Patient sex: M
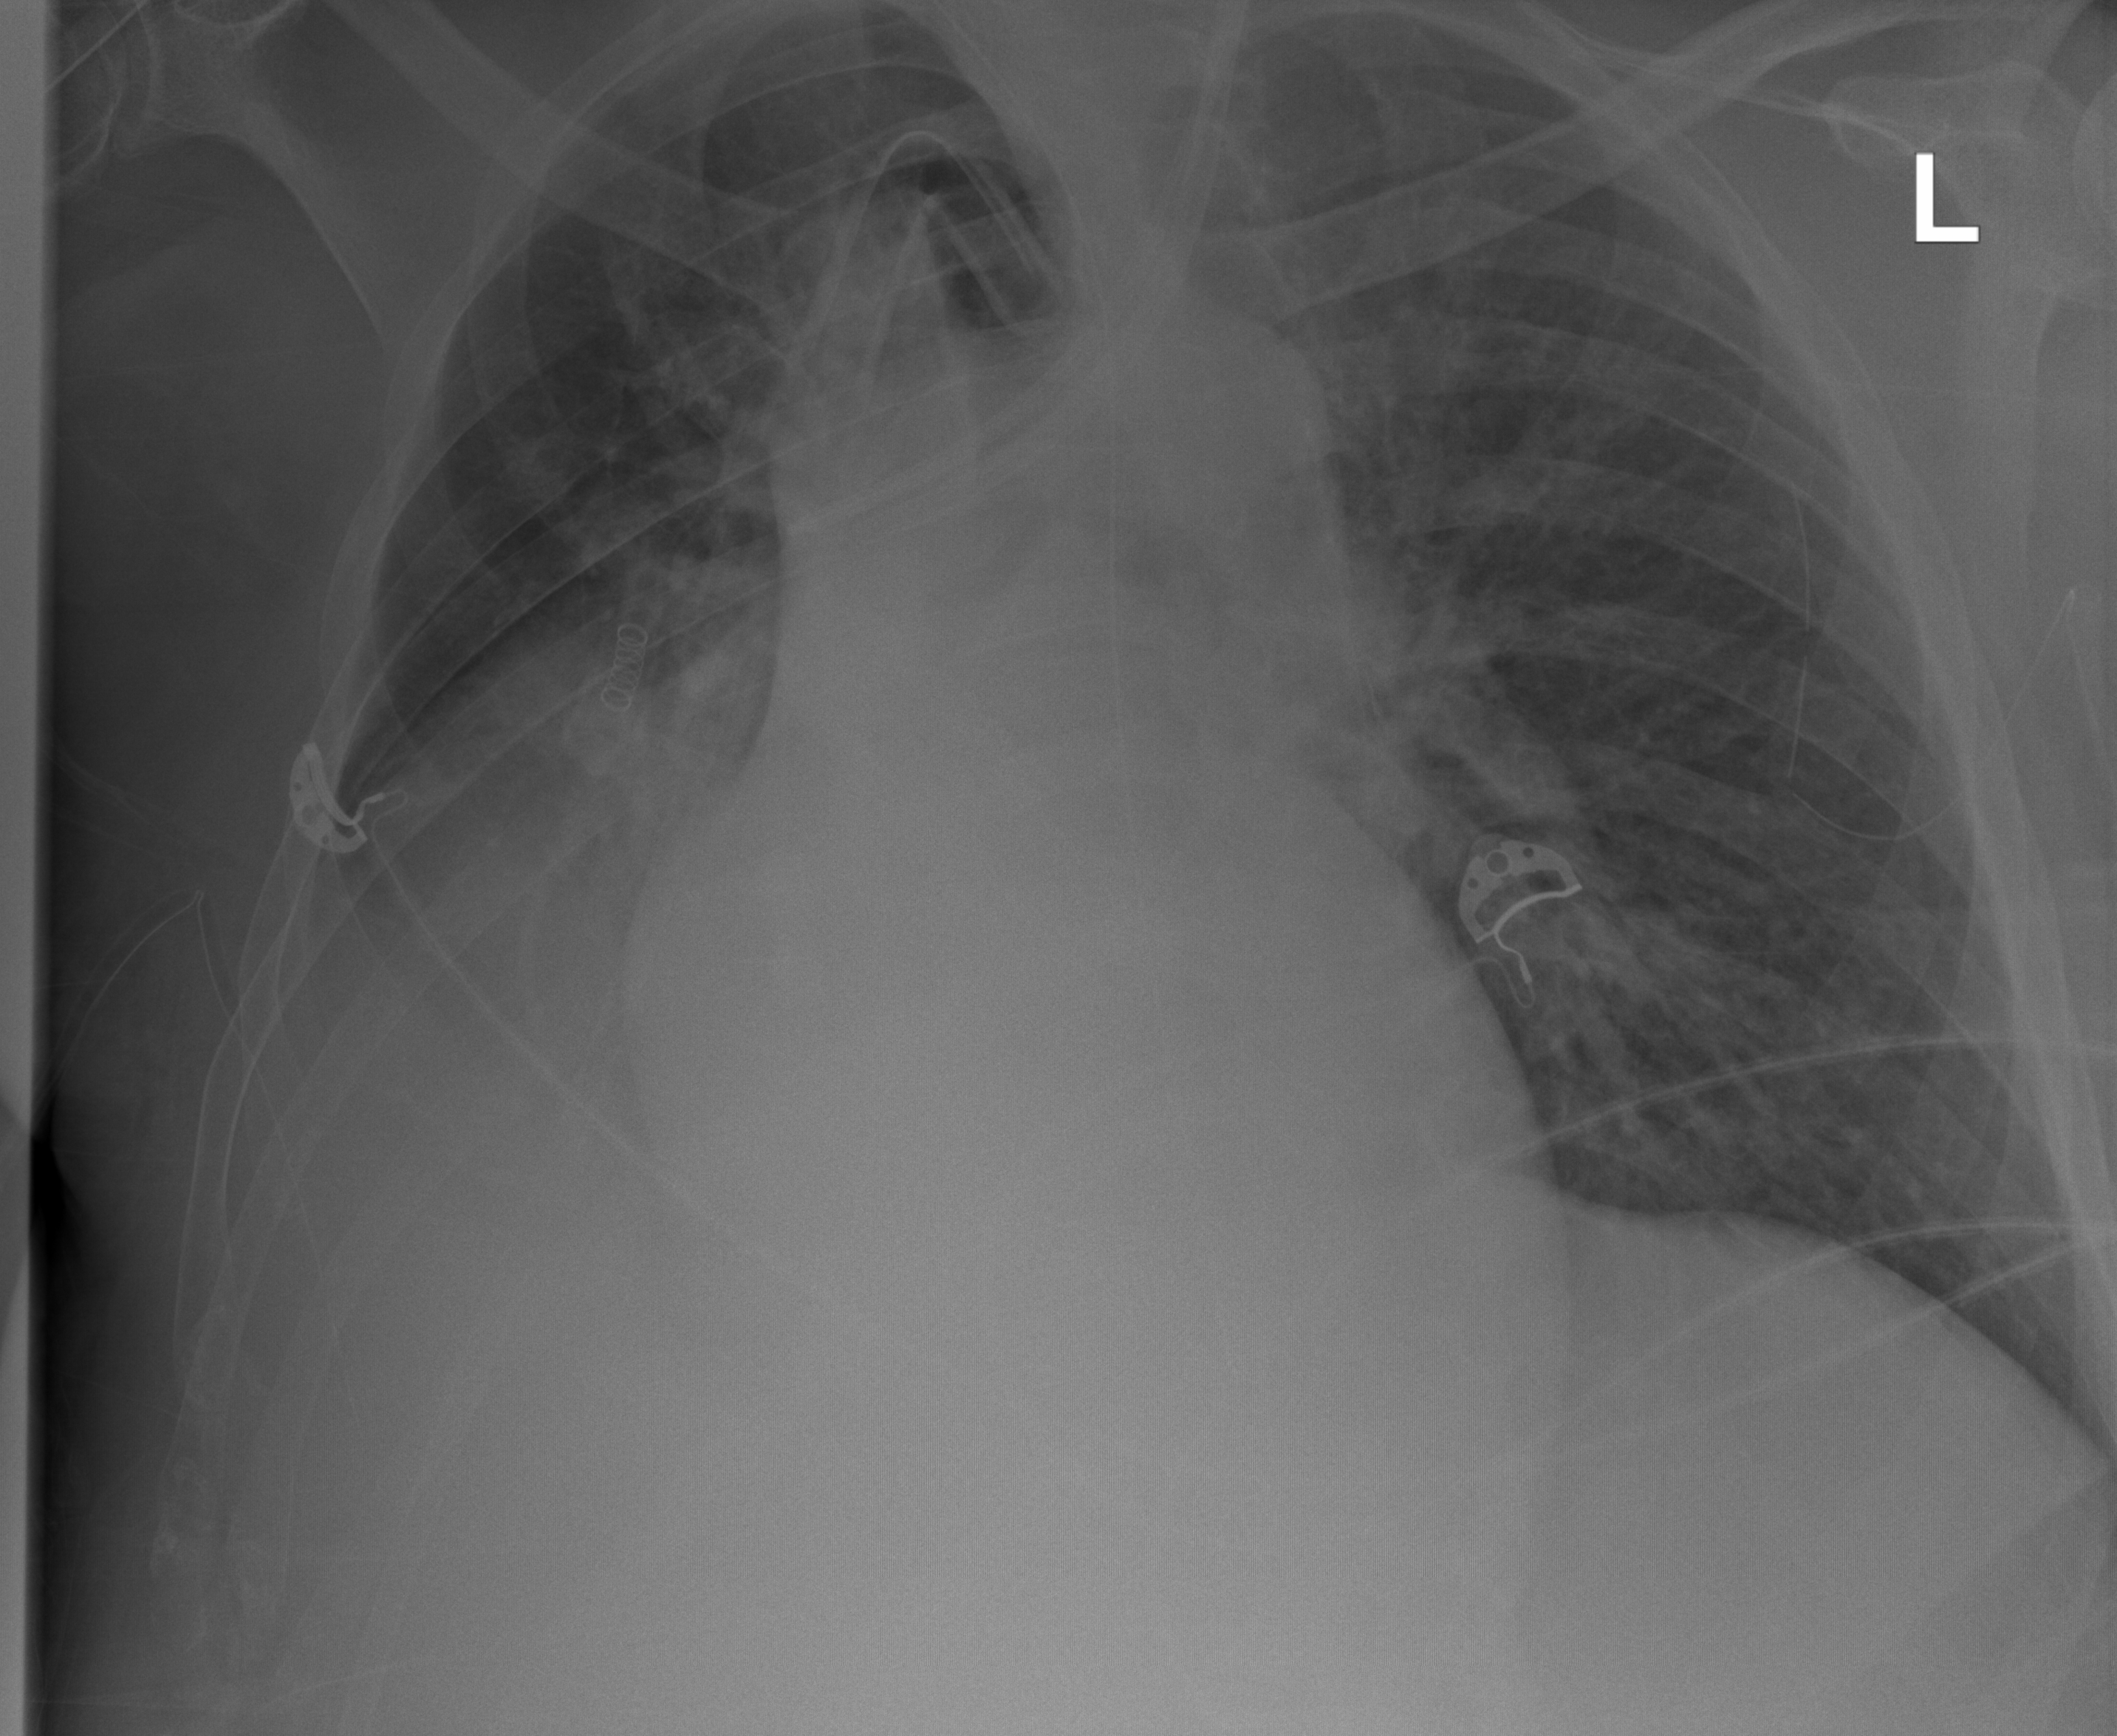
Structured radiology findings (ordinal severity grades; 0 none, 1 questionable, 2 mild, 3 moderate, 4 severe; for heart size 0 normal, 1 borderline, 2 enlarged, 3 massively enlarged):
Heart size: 3
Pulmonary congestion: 2
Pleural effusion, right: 2
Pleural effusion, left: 0
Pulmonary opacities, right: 0
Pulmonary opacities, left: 0
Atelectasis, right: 3
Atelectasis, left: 0